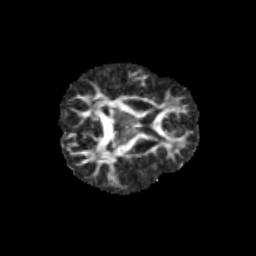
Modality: FA
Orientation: axial
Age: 13
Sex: female
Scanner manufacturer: siemens
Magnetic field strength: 3 T
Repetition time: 3.8 s
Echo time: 0.07 s